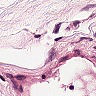
Metastatic tissue present: no